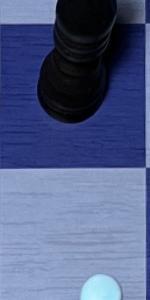
Label: Empty